Question: I am trying to read the 'resName' and 'status' values from PjSxhQXCyXdSv07LxVzU7buvhkF2 under business_info node from firebase database, as seen .
I keep getting this error:
> Attempt to invoke virtual method 'java.lang.String com.example.android.project_water.Utilities.RestaurantInformation.getResName()' on a null object reference.
Does anyone know how to solve this? Please let me know if more info is needed.
Code:
'''
public class Info extends Fragment {
private DatabaseReference mDatabase;
private FirebaseAuth firebaseAuth;
private String businessID;
private TextView resNameChange, statusChange;
public Info() {
}
@Override
public View onCreateView(LayoutInflater inflater, ViewGroup container,
Bundle savedInstanceState) {
View rootView = inflater.inflate(R.layout.fragment_info, container, false);
SharedPreferences businessID1 = getActivity().getSharedPreferences("BUSINESS_ID", Context.MODE_PRIVATE);
businessID = businessID1.getString("businessID", "businessIDNotFound");
Log.i("BUSINESS KEY IS: ", businessID);
firebaseAuth = FirebaseAuth.getInstance();
mDatabase = FirebaseDatabase.getInstance().getReference();
resNameChange = rootView.findViewById(R.id.resNameChange);
statusChange = rootView.findViewById(R.id.statusChange);
mDatabase.addValueEventListener(new ValueEventListener() {
@Override
public void onDataChange(DataSnapshot dataSnapshot) {
showData(dataSnapshot);
}
@Override
public void onCancelled(DatabaseError databaseError) {
}
});
return rootView;
}
public void showData(DataSnapshot dataSnapshot) {
if (dataSnapshot.child("business_info").child(businessID).exists()) {
for (DataSnapshot ds : dataSnapshot.getChildren()) {
RestaurantInformation resInfo = new RestaurantInformation();
//error on the line below******
resInfo.setResName(ds.child(businessID).getValue(RestaurantInformation.class).getResName());
resInfo.setStatus(ds.child(businessID).getValue(RestaurantInformation.class).getStatus());
resNameChange.setText(resInfo.getResName());
statusChange.setText(resInfo.getStatus());
}
} else {
resNameChange.setText("NAME");
statusChange.setText("ONLINE");
}
}
}
'''
My Model
'''
public class RestaurantInformation {
private String resName;
private String status;
public RestaurantInformation() {
}
public RestaurantInformation(String resName) {
this.resName = resName;
}
public RestaurantInformation(String resName, String status) {
this.resName = resName;
this.status = status;
}
public String getResName() {
return resName;
}
public void setResName(String resName) {
this.resName = resName;
}
public String getStatus() {
return status;
}
public void setStatus(String status) {
this.status = status;
}
}
'''
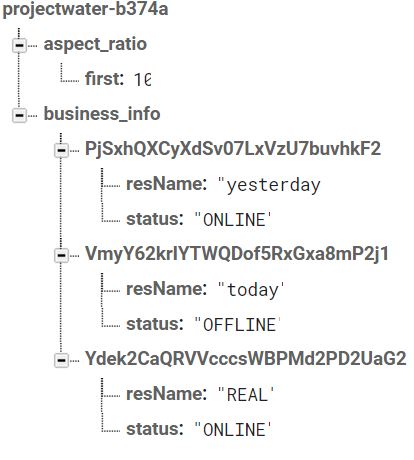
Answer: Your current code is downloading the entire database and then tries to figure out what to show client-side. That is a very wasteful use of your user's bandwidth. I recommend only listening for the business you're interested in:
'''
mDatabase = FirebaseDatabase.getInstance().getReference();
mDatabase.child("business_info").child(businessID).addValueEventListener(new ValueEventListener() {
'''
Then you can simplify your 'showData' method to:
'''
public void showData(DataSnapshot snapshot) {
if (snapshot.exists()) {
RestaurantInformation resInfo = snapshot.getValue(RestaurantInformation.class)
resNameChange.setText(resInfo.getResName());
statusChange.setText(resInfo.getStatus());
} else {
resNameChange.setText("NAME");
statusChange.setText("ONLINE");
}
}
'''